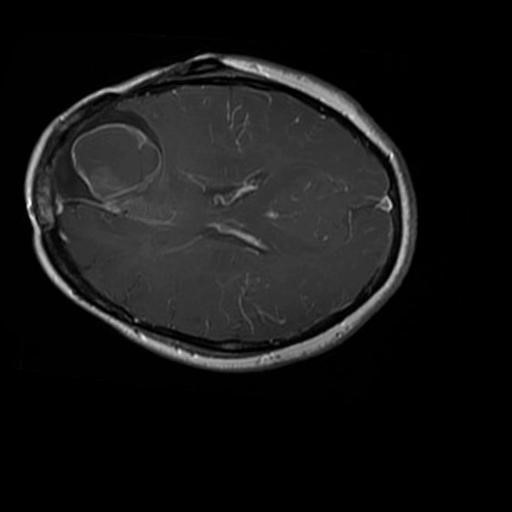
Label: brain_glioma